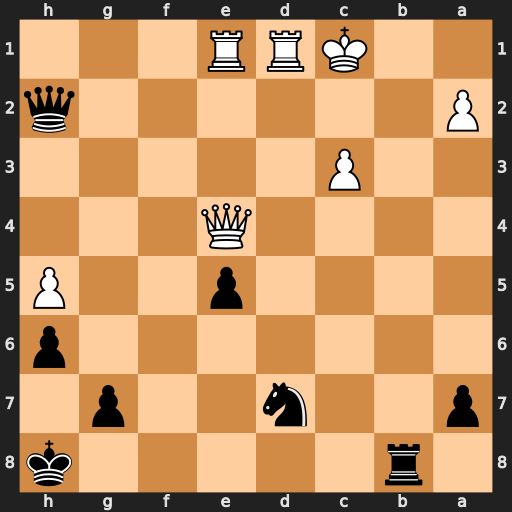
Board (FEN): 1r5k/p2n2p1/7p/4p2P/4Q3/2P5/P6q/2KRR3
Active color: b
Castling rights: -
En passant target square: -
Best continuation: Qb2#